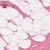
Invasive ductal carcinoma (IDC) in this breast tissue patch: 0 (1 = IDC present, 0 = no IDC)